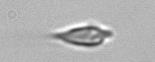
Label: Oxytoxum